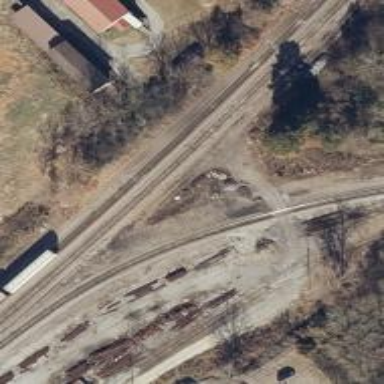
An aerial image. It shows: Railway siding with rails.